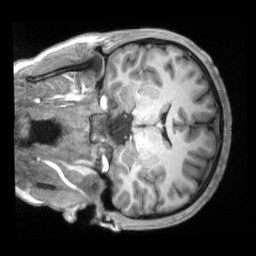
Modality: T1w
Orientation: coronal
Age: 19
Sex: male
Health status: ill
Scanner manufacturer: siemens
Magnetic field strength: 3 T
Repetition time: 2.2 s
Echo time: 0.00157 s